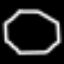
Label: octagon